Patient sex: F
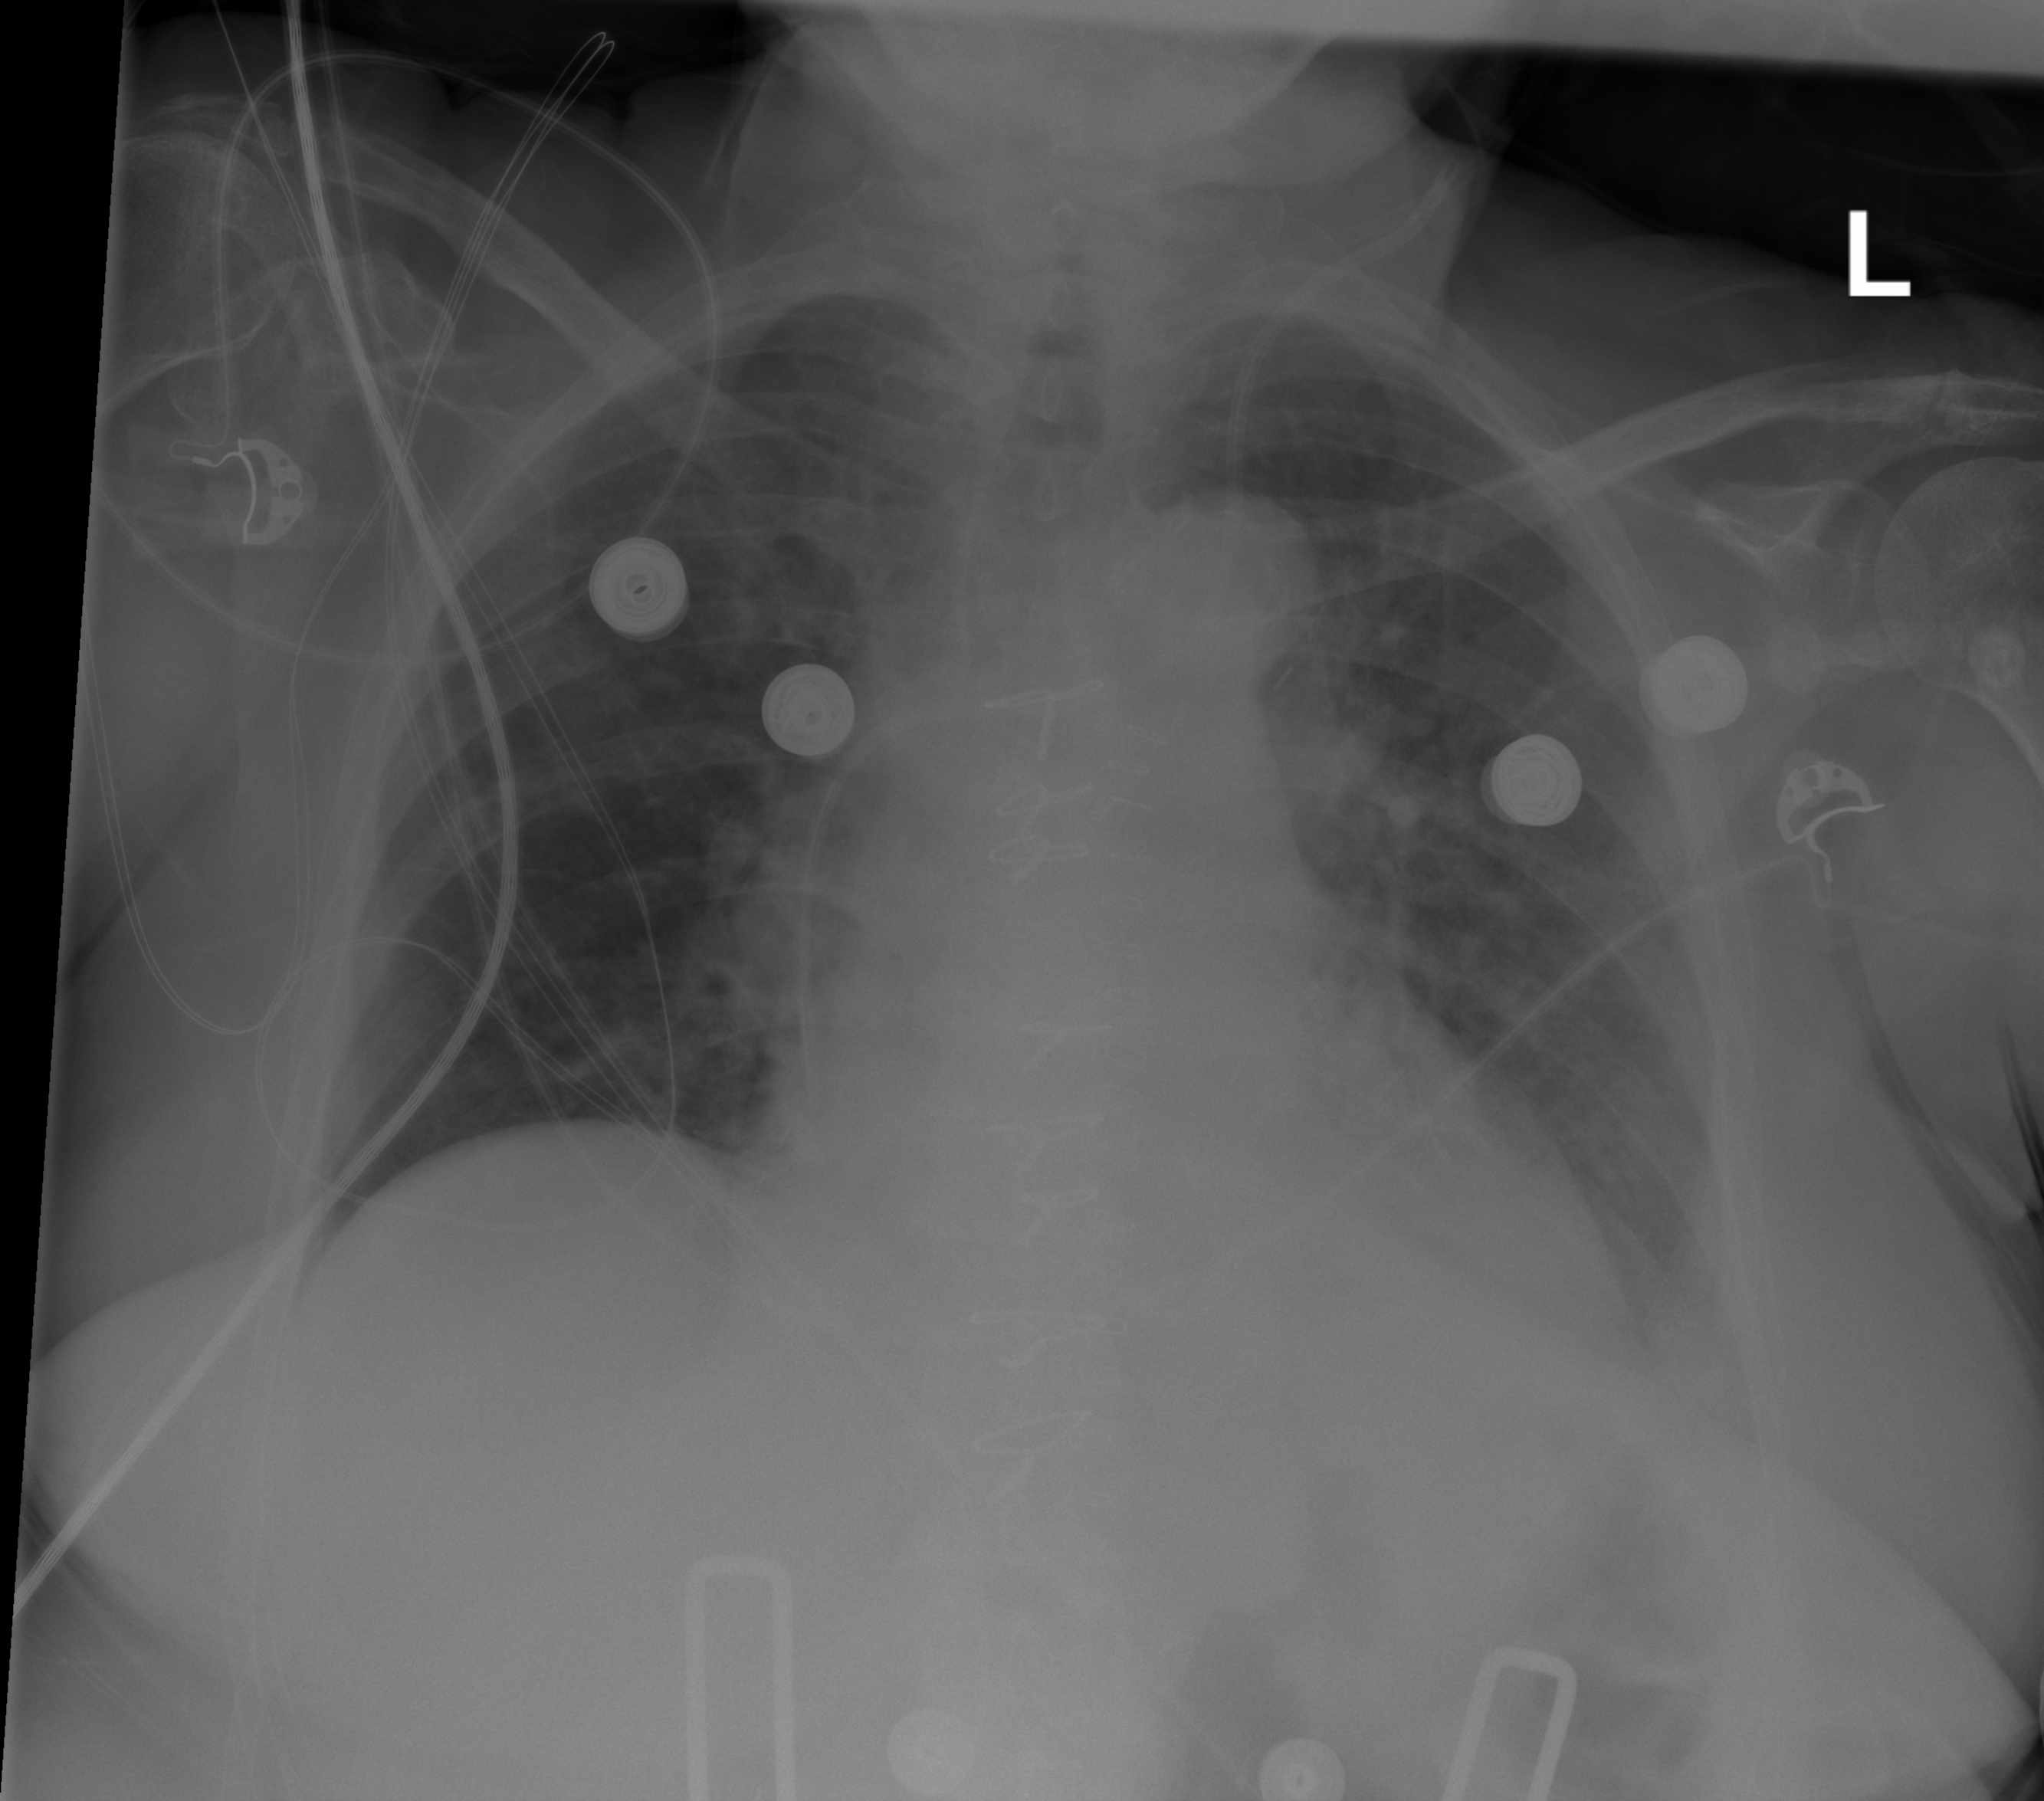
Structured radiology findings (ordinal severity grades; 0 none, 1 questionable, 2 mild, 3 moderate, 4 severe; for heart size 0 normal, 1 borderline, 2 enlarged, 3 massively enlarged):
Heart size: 2
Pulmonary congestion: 2
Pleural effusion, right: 0
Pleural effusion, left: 2
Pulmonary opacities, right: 0
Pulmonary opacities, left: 2
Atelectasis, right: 2
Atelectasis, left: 2